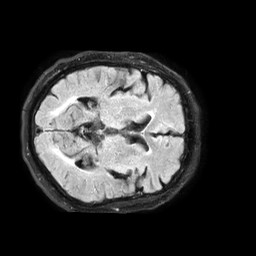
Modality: FLAIR
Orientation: axial
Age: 64
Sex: male
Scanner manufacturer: philips
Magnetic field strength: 1.5 T
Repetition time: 6 s
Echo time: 0.1013 s